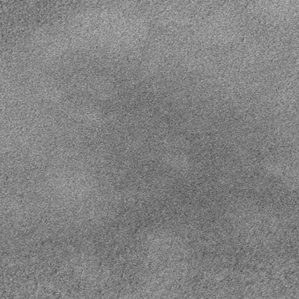
Label: frost